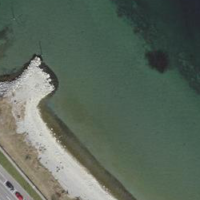
EUNIS habitat code: 14
Species observed at this site:
Chroicocephalus ridibundus
Larus michahellis